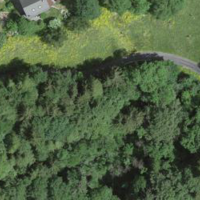
EUNIS habitat code: 41
Species observed at this site:
Fagus sylvatica